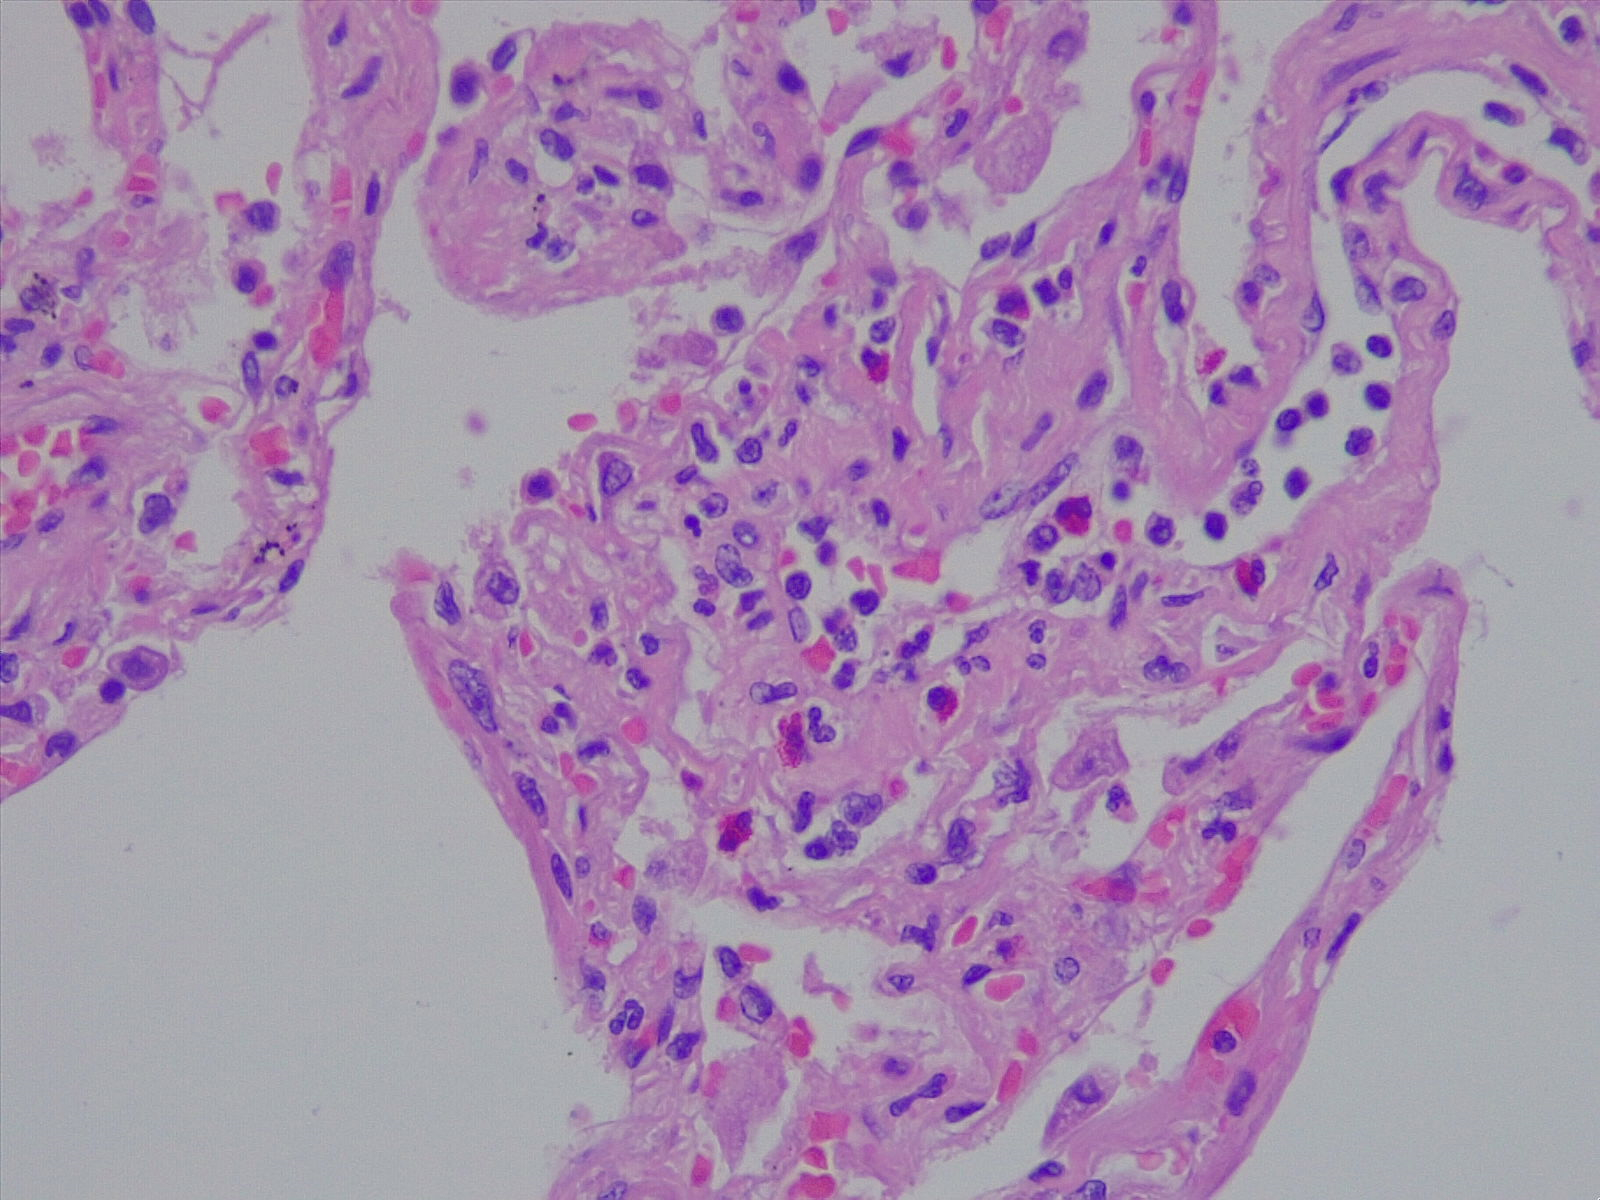
Label: normal lung tissue